Field crop: maize
Growth stage: 1
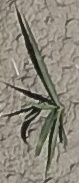
Species: sorghum